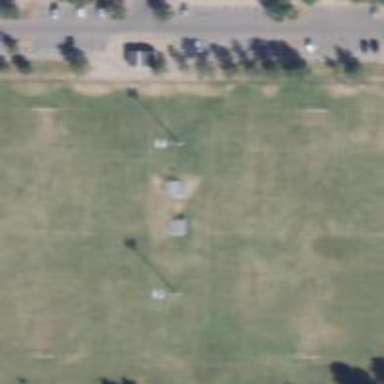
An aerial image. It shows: Mast structure.